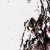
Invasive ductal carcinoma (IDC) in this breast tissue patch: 0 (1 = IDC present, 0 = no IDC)